Field crop: maize
Growth stage: 2
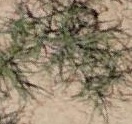
Species: salsola